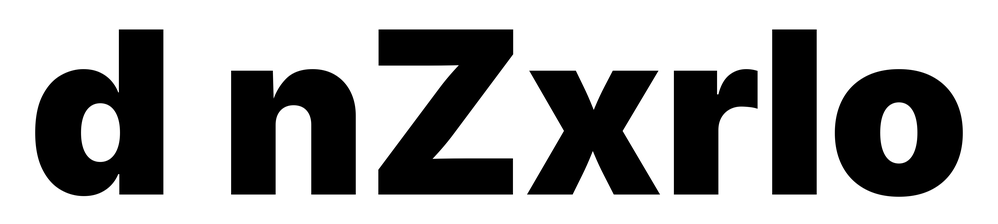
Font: Inter_Black